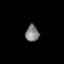
Tissue: lung
Cell type: Endothelial cells
Senescence score: 0.548
Nuclear area (px): 213
Mean DAPI intensity: 130.681